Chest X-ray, PA view. Patient: 69 years old, sex M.
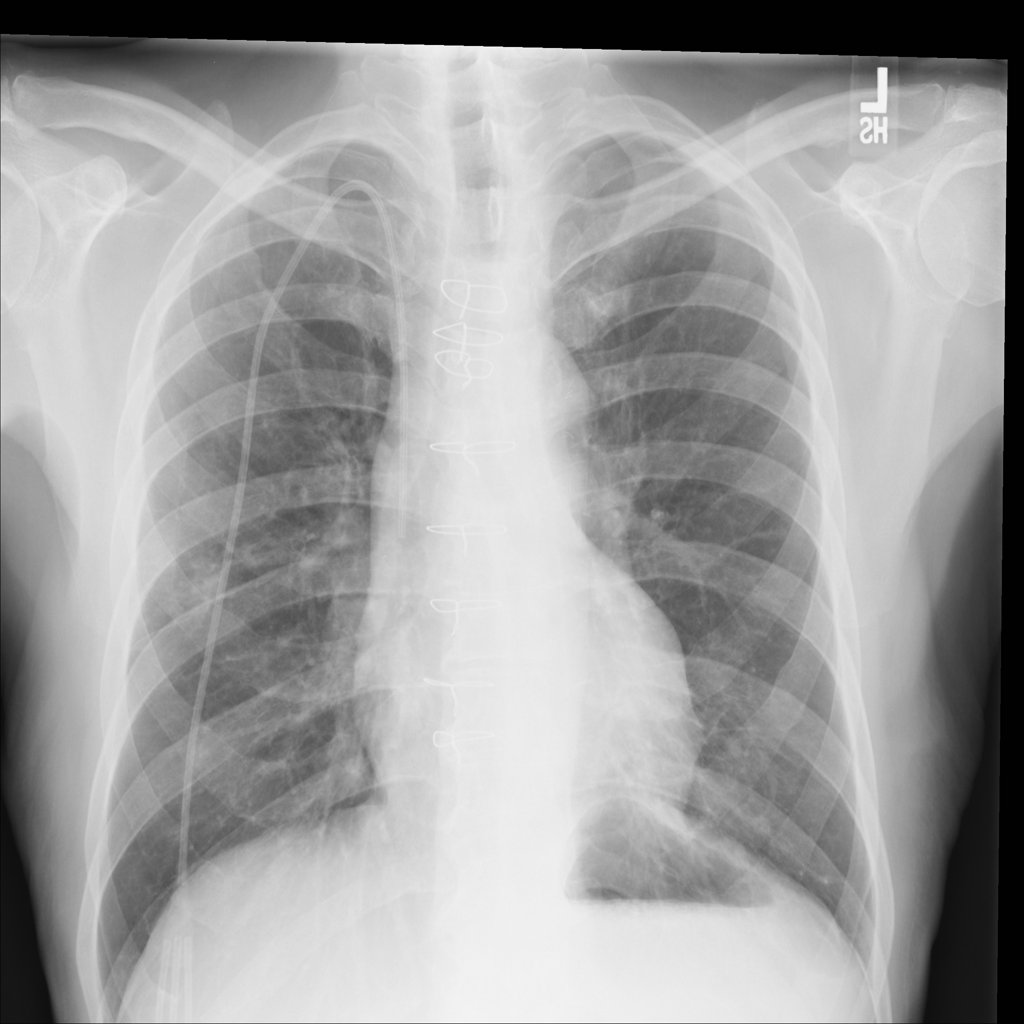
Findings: Effusion, Infiltration